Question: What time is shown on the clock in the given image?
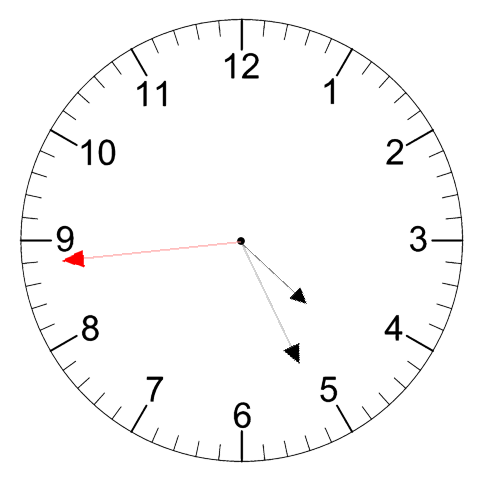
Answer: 04:25:44